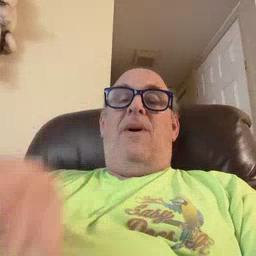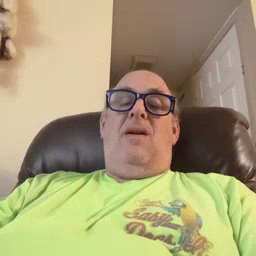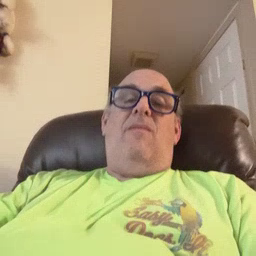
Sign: bad